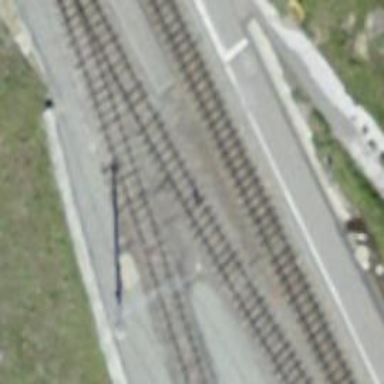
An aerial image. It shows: Narrow-gauge railway siding with contact lines for electrification.